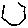
Label: hexagon